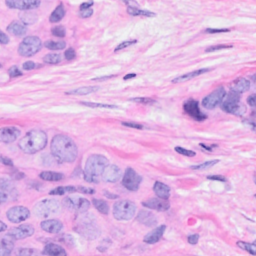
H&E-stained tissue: Breast